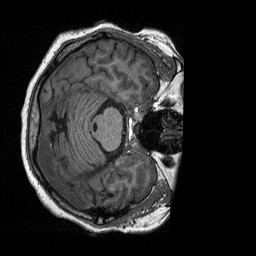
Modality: T1w
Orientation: axial
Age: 70
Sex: male
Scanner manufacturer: siemens
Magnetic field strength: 3 T
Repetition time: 2.4 s
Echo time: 0.00226 s